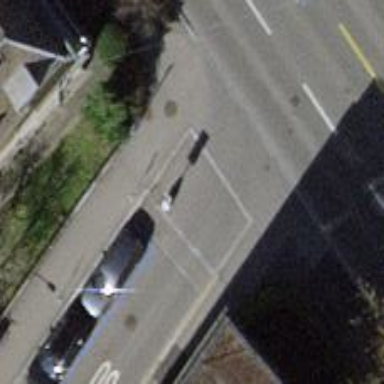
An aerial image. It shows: Residential road with asphalt surface. Both sides have sidewalks.